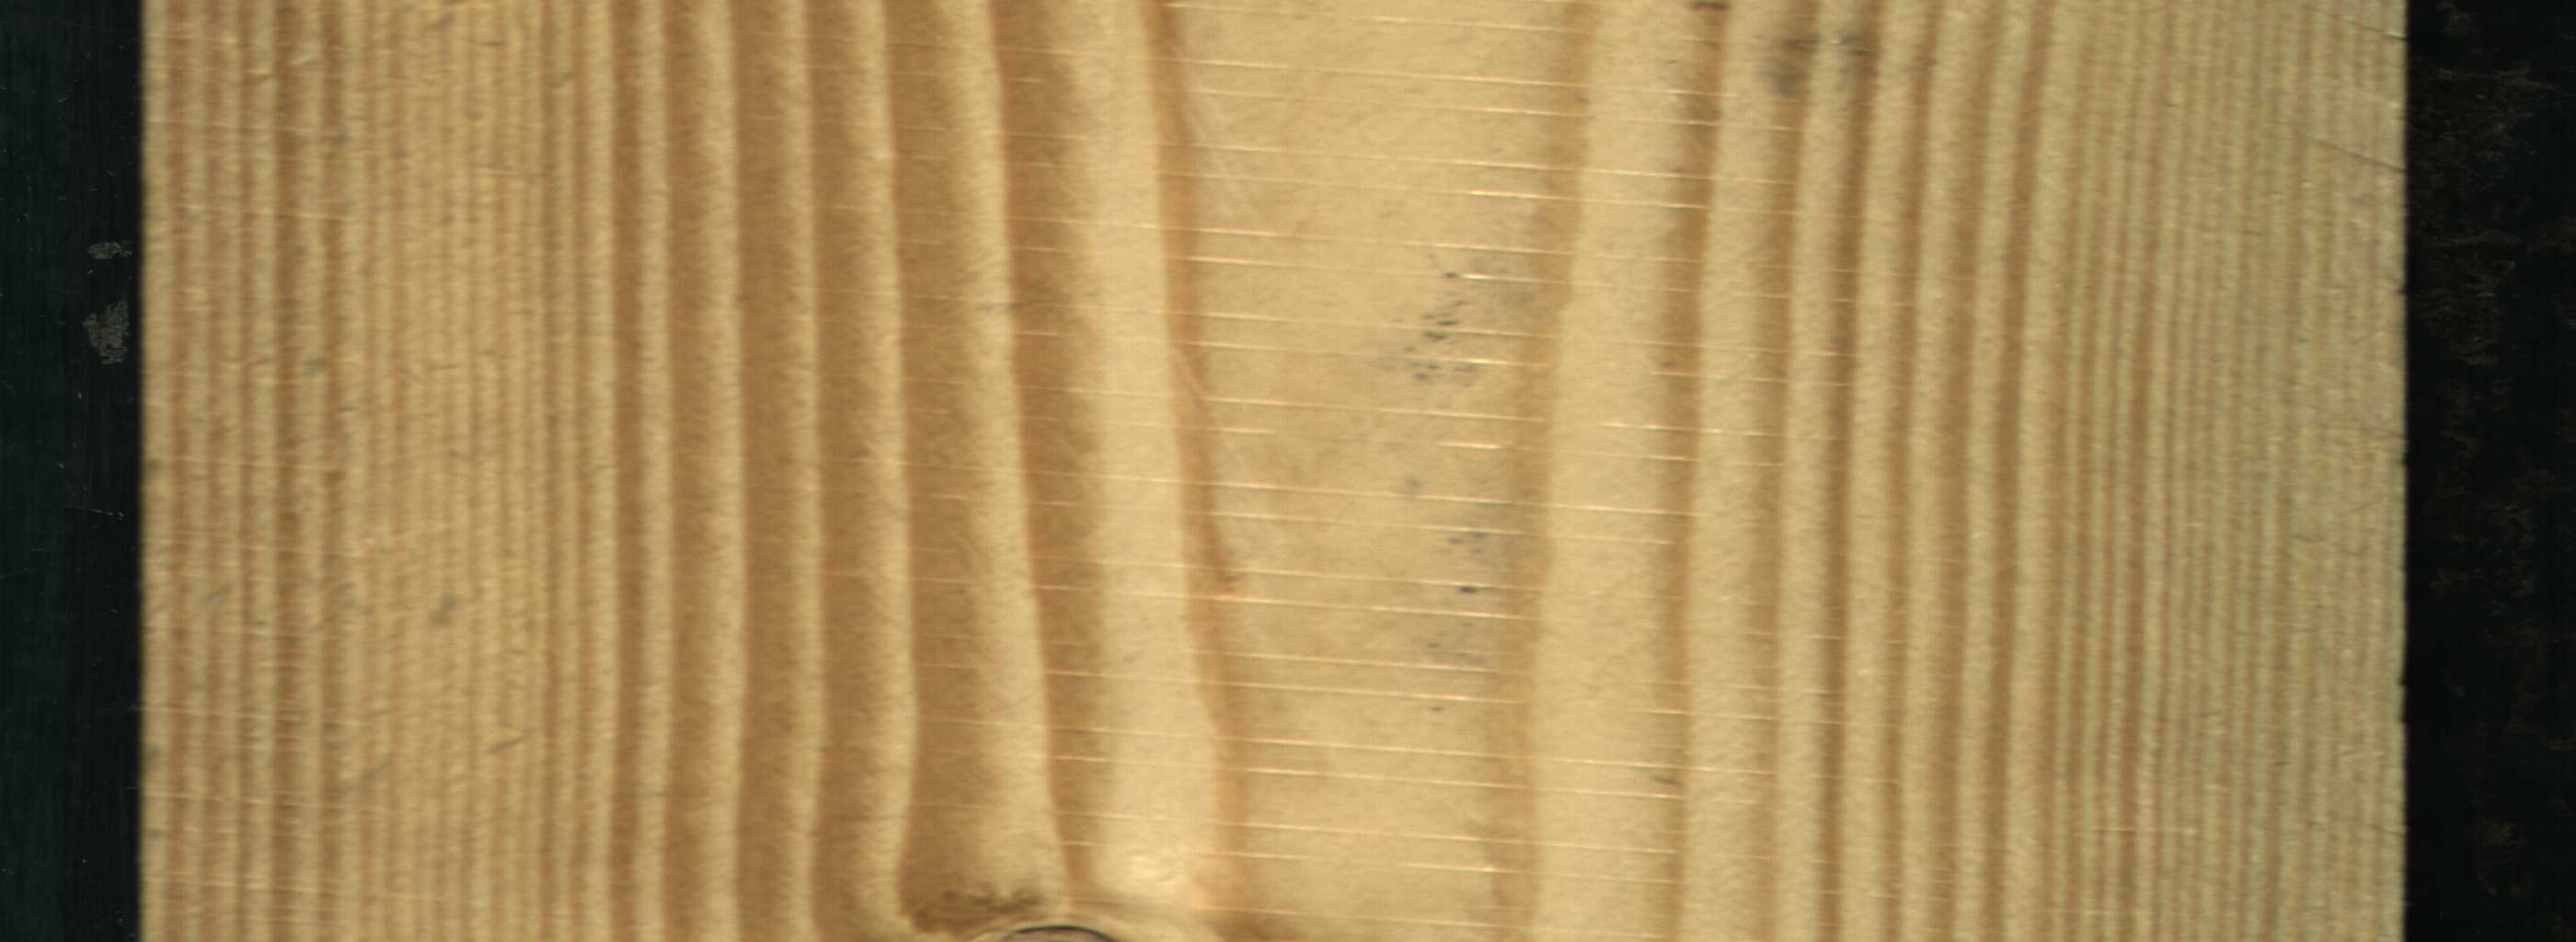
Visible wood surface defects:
Dead_Knot